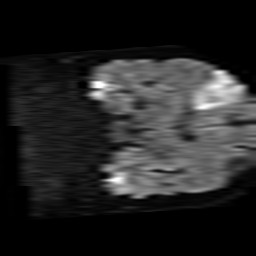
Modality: TRACE
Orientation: coronal
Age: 54
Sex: male
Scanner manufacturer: philips
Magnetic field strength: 1.5 T
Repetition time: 3.506 s
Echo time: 0.09257 s